Brain MRI study timepoint: followup_recurrence
T1CE (contrast-enhanced T1) slice:
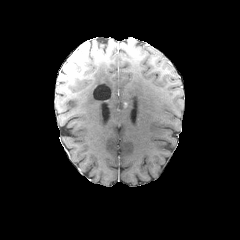
T2-FLAIR slice:
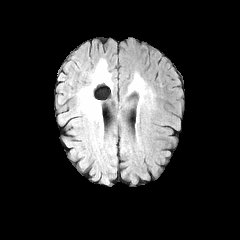